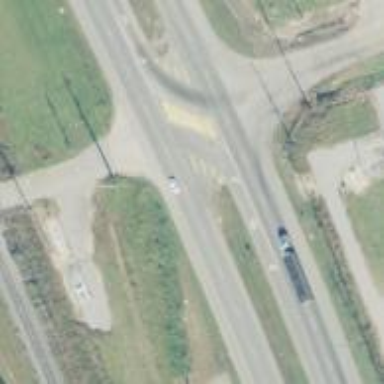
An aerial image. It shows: Trunk link highway.